Question: I'm working around the Euler Path issue and found a problem:How to define or store a Euler graph struct?
An usual way is using an "Adjoint Matrix",C[i][j] is defined to store the edge between i-j.It's concise and effective! But this kind of matrix is limited by the situation that the edge between 2 nodes is unique (figure 1).
'''
class EulerPath
{
int[][] c;//adjoint matrix,c[i][j] means the edge between i and j
}
'''
What if there are several edges (figure 2)?My solution might be using customized class ,like "Graph","Node","Edge" to store a graph,but dividing the graph into some discrete structs ,which means we have to take more class details into consideration,may hurt the efficiency and concision. So I'm very eager to hear your advice!Thanks a lot!
'''
class EulerPath
{
class Graph
{
Node[] Nodes;
Edge[] Edges;
}
class Node{...}
class Edge{...}
}
'''

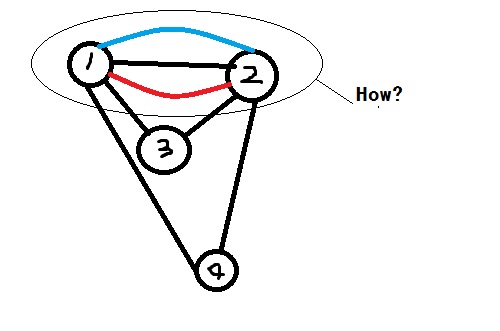
Answer: You can use an adjacency matrix to store graphs with multi-edges. You just let the value of 'c<URL> -- adjacency matrices aren't defined as being composed of only 1 and 0, that's just the special case of an adjacency matrix for a simple graph.
EDIT: You can represent your second graph in an adjacency matrix like this:
'''
1 2 3 4
1 0 3 1 1
2 3 0 1 1
3 1 1 0 0
4 1 1 0 0
'''